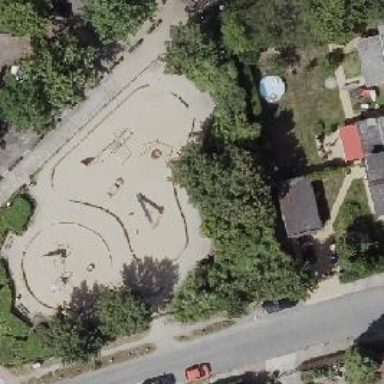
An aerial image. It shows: Playground featuring swings.